Question: I trying to implement scatter chart by <URL>.
In example we can see creating dimension:
'''
runDimension = ndx.dimension(function(d) {return [+d.Expt, +d.Run]; });
'''
Example's data:
'''
Expt Run Speed
1 1 850
1 2 740
1 3 900
'''
I want to use same chart, but I have my data in next format:
'''
[
{
"Timestamp":"2016-12-15T17:29:53Z",
"idgame":"euro",
"users":{
"Jo": {
"energy":200,
"jump_height":0.5
},
"Bob": {
"energy":220,
"jump_height":0.35
}
}
},
{
"Timestamp":"2016-12-15T17:29:55Z",
"idgame":"euro",
"users":{
"Jo": {
"energy":120,
"jump_height":0.15
},
"Bob": {
"energy":240,
"jump_height":0.75
}
}
}
]
'''
I need to build next chart, where x-axis is 'timestamp' and y-axis is 'jump_height':

My data is allready in crossfilter, so I can't change it.
How can I create good dimension with current format?
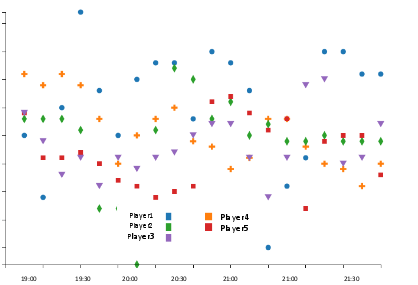
Answer: I'm still not convinced this is worth the effort, versus biting the bullet and flattening your data and fixing up the other charts. If your data isn't flat you will be fighting crossfilter and dc.js every step of the way.
That said, as usual, it's possible!
We can't use the series chart, because that requires all the data to be present in one group. But since you want to produce multiple symbols from each row of data, an ordinary crossfilter group can't produce the data you need.
Maybe we could use a fake group, but that would be complicated. Instead, let's produce a dimension and group for each user, and then sew them together using a composite chart.
First, we need to parse those timestamps:
'''
data.forEach(function(d) {
d.Timestamp = new Date(d.Timestamp);
});
'''
Next, we'll retrieve a list of all users, by pulling the user keys from each event (timestamp), concatenating them, and then using a d3.set to unique them:
'''
// retrieve all users from all events
var users = data.reduce(function(p, event) {
return p.concat(Object.keys(event.users));
}, []);
users = d3.set(users).values();
'''
In the rest of the code, we'll assume there are the same users for each event. It's possible for them to be different, but it adds extra complexity, and this answer is complicated enough. Just ping me me if you need that feature!
We'll create the chart, crossfilter, and a scale which will assign symbols to users:
'''
var chart = dc.compositeChart("#test");
var ndx = crossfilter(data);
var symbolScale = d3.scale.ordinal().range(d3.svg.symbolTypes);
'''
Now we can create the composite chart. (We'll add the scatter subcharts in the next step.)
'''
chart
.width(768)
.height(480)
.x(d3.time.scale())
.xUnits(d3.time.seconds)
.elasticX(true)
.elasticY(true)
.brushOn(false)
.clipPadding(10)
.shareTitle(false) // allow default scatter title to work
.shareColors(true) // but use different colors for subcharts
.legend(dc.legend().x(350).y(350).itemHeight(13)
.gap(5).horizontal(1).legendWidth(140).itemWidth(70));
'''
We set up the X axis with a time scale, with a resolution of seconds. Both axes have elastic. We need to share colors so that each subchart will be assigned its own color. (The legend is perhaps overspecified - I copied this from another example.)
Finally we get to the meat of it. For each user, we'll create a subchart, and we'll tell the composite chart to compose all of them:
'''
chart.compose(users.map(function(user) {
var userDimension = ndx.dimension(function(d) {
return [d.Timestamp, d.users[user].jump_height];
})
var jumpGroup = userDimension.group();
console.log(user, jumpGroup.all());
var scatter = dc.scatterPlot(chart)
.symbol(symbolScale(user))
.dimension(userDimension)
.group(jumpGroup)
.colorAccessor(function() { return user; })
.symbolSize(8)
.highlightedSize(10);
return scatter;
}))
'''
We're creating a new dimension for each chart. This is because the dc.js scatter plot expects the keys to include both X and Y coordinates, and we can only access the Y coordinate ('jump_height') once we know the user. Once we get past that, the group is simple.
The chart will assign the symbol and color based on the user key. These both work the same; an ordinal scale will assign a new value from the range for each new value it encounters in the domain. The only difference is that we're using the default color scale, whereas we had to specify our own symbol scale.
Here's a fiddle: <URL>